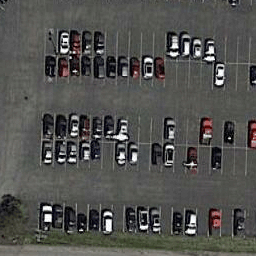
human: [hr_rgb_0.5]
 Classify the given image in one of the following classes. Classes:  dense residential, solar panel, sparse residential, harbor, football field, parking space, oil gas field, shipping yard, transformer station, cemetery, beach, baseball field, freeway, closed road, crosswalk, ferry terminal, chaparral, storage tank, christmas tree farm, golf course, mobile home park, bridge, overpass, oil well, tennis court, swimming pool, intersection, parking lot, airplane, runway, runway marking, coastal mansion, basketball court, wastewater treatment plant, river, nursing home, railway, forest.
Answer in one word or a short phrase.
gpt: parking lot